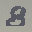
Label: 8